Question: I need some advice on which Swing Components to choose in order to achieve the following:
I have something like a "table" structure, that every time that I click the "Add" button, another "row" should be inserted on the "table". Each row is composed of 2 'JTextField'. The problem I am having with the GridLayout (the layout used in the pictures below) is that if I add another row, then the heights of the text fields will be shortened and I don't want that (picture on the right), I want to preserve the same height for every row.
What I would like to happen is to have the extra row appear below the last one, so that I could use the 'JScrollPane' and scroll to see it.

Should I use another layout rather than the GridLayout? Maybe the AbsoluteLayout or even using the Table Component?
Thanks.
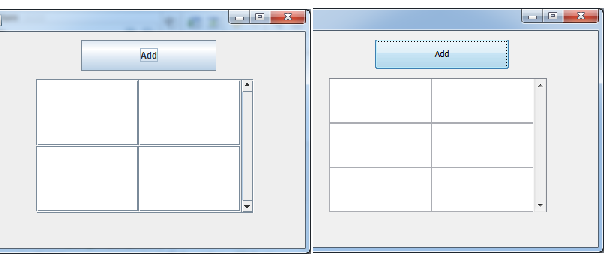
Answer: I would use a JTable and set the row height to whatever you desire. For example:
'''
import java.awt.BorderLayout;
import java.awt.event.ActionEvent;
import javax.swing.*;
import javax.swing.table.DefaultTableModel;
public class TableEg {
private static final int ROW_HEIGHT = 40;
private static final String[] TABLE_COLUMNS = {"Foo", "Bar"};
private static void createAndShowGui() {
final DefaultTableModel tableModel = new DefaultTableModel(TABLE_COLUMNS, 2);
JTable table = new JTable(tableModel );
table.setRowHeight(ROW_HEIGHT);
JScrollPane scrollpane = new JScrollPane(table);
JButton addRowBtn = new JButton(new AbstractAction("Add Row") {
@Override
public void actionPerformed(ActionEvent arg0) {
tableModel.addRow(new String[]{"", ""});
}
});
JPanel btnPanel = new JPanel();
btnPanel.add(addRowBtn);
JFrame frame = new JFrame("TableEg");
frame.setDefaultCloseOperation(JFrame.EXIT_ON_CLOSE);
frame.getContentPane().add(scrollpane, BorderLayout.CENTER);
frame.getContentPane().add(btnPanel, BorderLayout.PAGE_END);
frame.pack();
frame.setLocationByPlatform(true);
frame.setVisible(true);
}
public static void main(String[] args) {
SwingUtilities.invokeLater(new Runnable() {
public void run() {
createAndShowGui();
}
});
}
}
'''